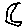
Label: moon